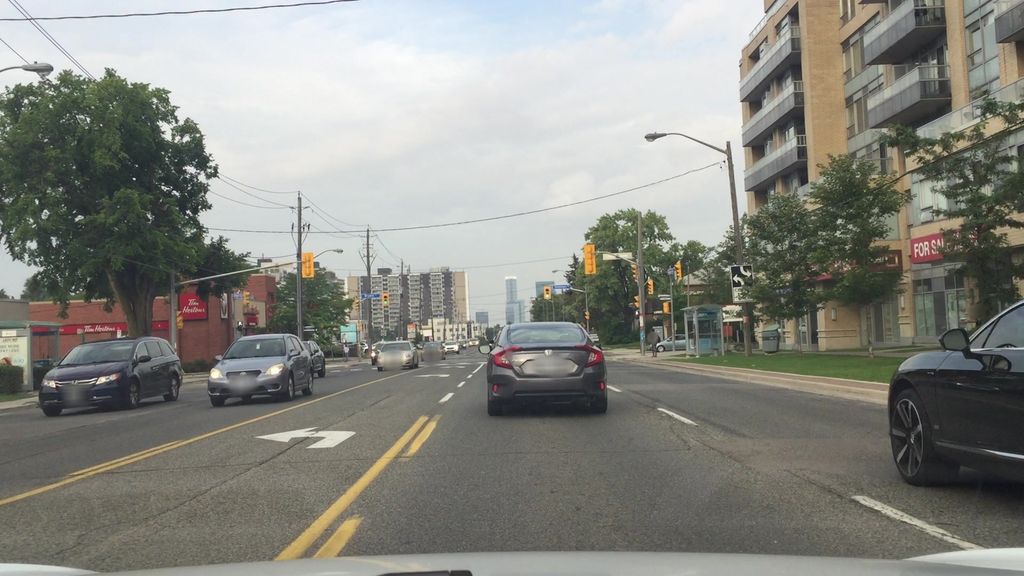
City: toronto